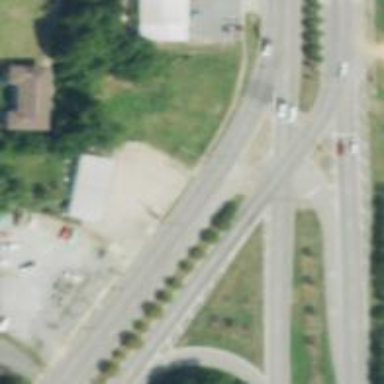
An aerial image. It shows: Secondary link road.